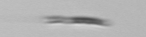
Label: Bacillariophyceae